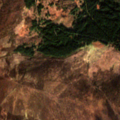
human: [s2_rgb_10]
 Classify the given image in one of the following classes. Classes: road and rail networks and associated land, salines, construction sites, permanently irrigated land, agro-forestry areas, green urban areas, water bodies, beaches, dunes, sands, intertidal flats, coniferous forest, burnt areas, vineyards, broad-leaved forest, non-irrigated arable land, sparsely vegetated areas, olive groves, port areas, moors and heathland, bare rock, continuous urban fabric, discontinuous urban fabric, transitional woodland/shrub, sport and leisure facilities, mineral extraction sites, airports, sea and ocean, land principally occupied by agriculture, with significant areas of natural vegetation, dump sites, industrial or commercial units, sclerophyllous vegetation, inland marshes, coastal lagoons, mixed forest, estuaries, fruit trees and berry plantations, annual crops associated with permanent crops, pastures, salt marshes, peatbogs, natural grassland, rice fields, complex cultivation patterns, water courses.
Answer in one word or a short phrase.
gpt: coniferous forest, moors and heathland, transitional woodland/shrub, burnt areas, peatbogs